Question: I've just come across the weirdest behavior in Visual Studio 2010 while working with Resx resource files and I just can't wrap my head around it.
The problem is as follows: Visual Studio will not generate the 'designer.cs' file for a resource file with a localized name (such as 'resource.fr.resx'), but it works fine for other files with simple names (such as 'resource.resx').
Here's a snapshot of my visual studio project setup:

As you can see I just did a simple test with 3 resource files:
- - -
The 'designer.cs' files for 'test.resx' and 'test2.resx' are generated just fine. However 'test.fr.designer.cs' is created but always blank, no matter what I do.
the custom tool property is properly set for the localized file. All properties are exactly the same across all files (I'm using 'PublicResxFileCodeGenerator', but I get the same behavior if I set access modifier to internal and use 'ResxFileCodeGenerator').
Note: I've noticed that when created a resource file, Visual Studio normally defaults the access modifier to "Internal". However, when creating a localized resource file ('resource.fr.resx') it defaults to "No code generation". Just found that interesting to note since it proves that visual Studio is treating the localized file differently for some reason.
--> Is there something I'm missing here? I would appreciate if anybody has some insight on the subject, this is driving me crazy.
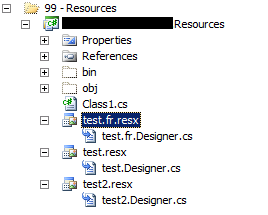
Answer: While I haven't looked into this particular issue, I've had numerous other problems with ".resx" files. Visual Studio is sometimes buggy (handling ".resx" files among other things), and I've officially reported some of these to MSFT (since it affects my own commercial localization program). In any case, you shouldn't normally be naming things this way. It effectively violates MSFT's localization rules. Default language files shouldn't normally have an embedded language code, and it could be choking on it for this reason. I'd need to investigate, but what you should be doing is creating "Test.resx", which has a "Designer.cs" file, and then "Test.fr.resx", which doesn't. All default language strings are then placed in "Test.resx" and the corresponding French strings in "Test.fr.resx". In code, you then access the strongly typed name found in "Test.Designer.cs", and the string you get back will be the default language string unless you set "System.Threading.Thread.CurrentThread.CurrentUICulture" to "fr". You'll then get back the French version of the string from "Test.fr.resx", unless it's not found there (there's no translation), in which case you'll get back the fallback string from "Test.resx" (i.e., the default language string). This is how the hub-and-spoke model basically works.